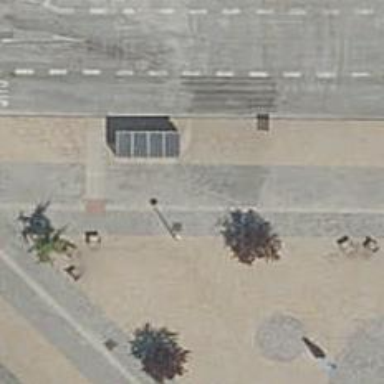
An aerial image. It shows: Bus stop with platform for public transport.